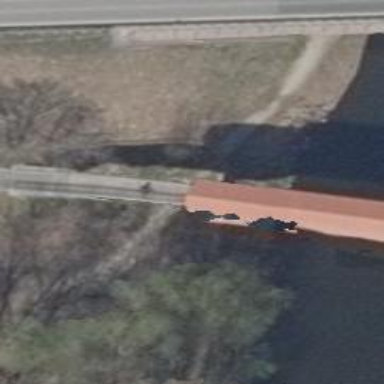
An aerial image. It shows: Asphalt path that serves as bridge.